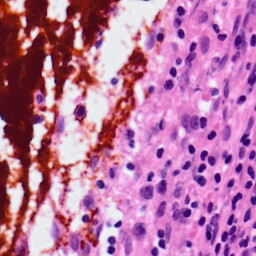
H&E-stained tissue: Lung